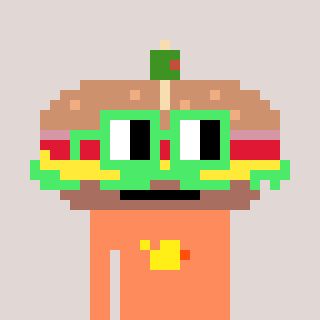
a pixel art character with square light green glasses, a sandwich-shaped head and a peachy-colored body on a warm background